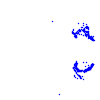
Particle: proton